Field crop: maize
Growth stage: 2
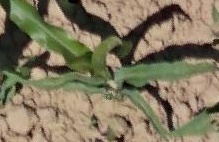
Species: maize